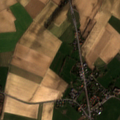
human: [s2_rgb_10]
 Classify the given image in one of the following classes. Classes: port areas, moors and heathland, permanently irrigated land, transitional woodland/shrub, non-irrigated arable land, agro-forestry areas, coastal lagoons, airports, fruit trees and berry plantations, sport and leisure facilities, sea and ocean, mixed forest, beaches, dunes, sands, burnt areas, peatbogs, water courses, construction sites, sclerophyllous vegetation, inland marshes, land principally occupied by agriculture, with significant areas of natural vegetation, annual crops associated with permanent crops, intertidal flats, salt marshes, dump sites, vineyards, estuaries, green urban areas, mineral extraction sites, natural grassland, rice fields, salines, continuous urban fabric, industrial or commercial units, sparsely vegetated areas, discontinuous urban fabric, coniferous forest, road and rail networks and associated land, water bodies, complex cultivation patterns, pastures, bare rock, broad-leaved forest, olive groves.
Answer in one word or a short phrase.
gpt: discontinuous urban fabric, non-irrigated arable land